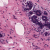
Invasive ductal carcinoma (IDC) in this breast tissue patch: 0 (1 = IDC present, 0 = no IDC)